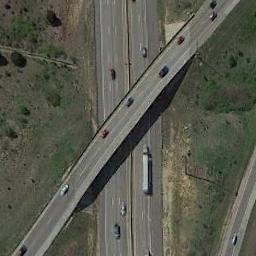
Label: overpass